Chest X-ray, AP view. Patient: 40 years old, sex F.
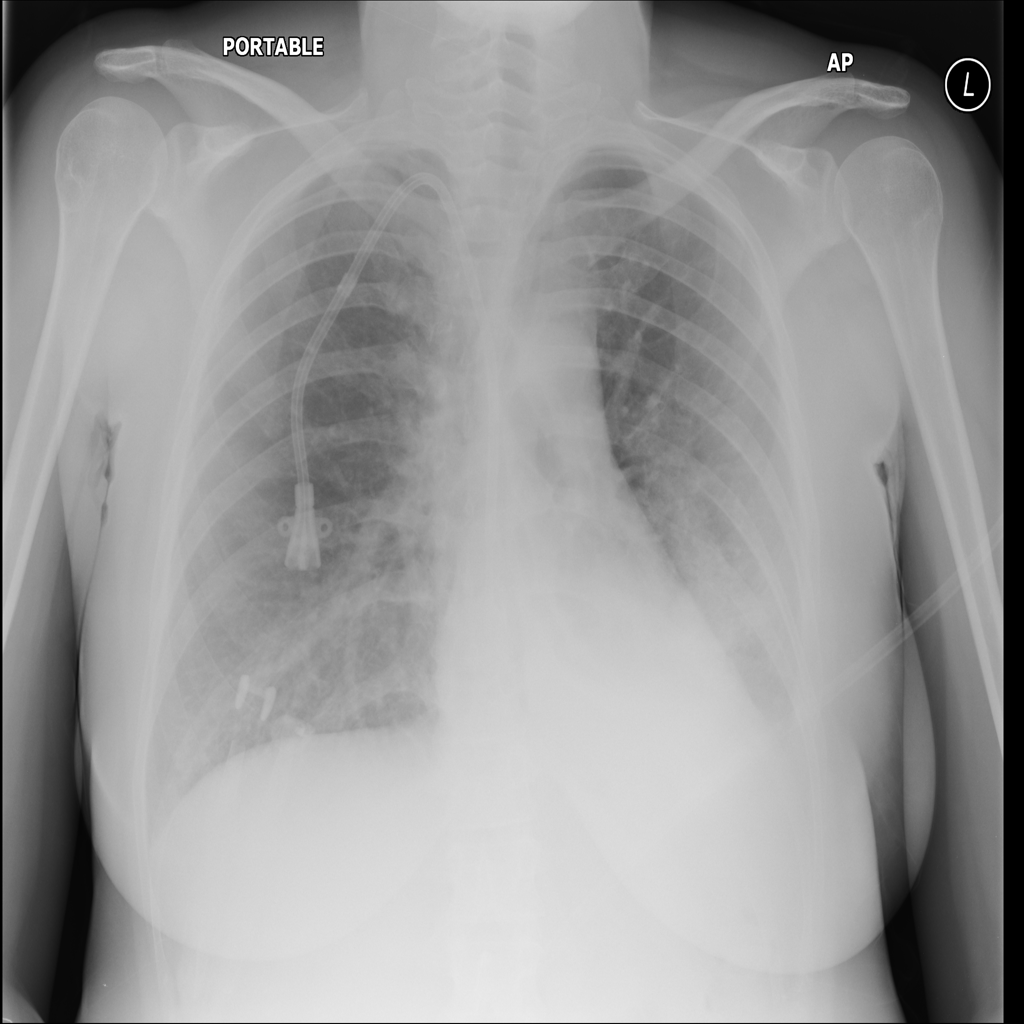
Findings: Edema